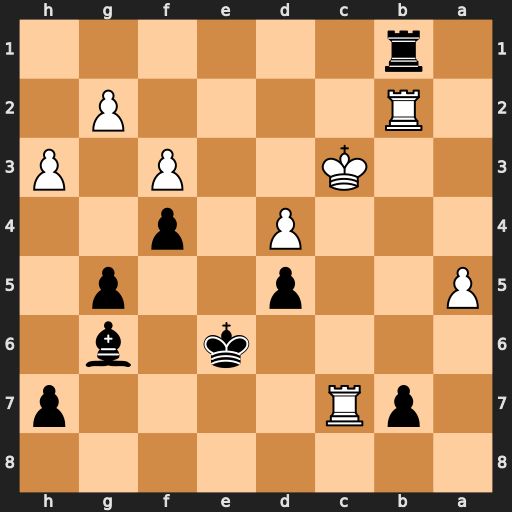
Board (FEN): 8/1pR4p/4k1b1/P2p2p1/3P1p2/2K2P1P/1R4P1/1r6
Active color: b
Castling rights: -
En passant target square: -
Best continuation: Rc1+ Kb3 Rxc7